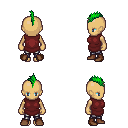
a pixel art fantasy rpg character, female body template, human, tanned skin, maroon tunic, metal pants, green mohawk hairstyle, brown shoes, four views (front, back, left, right), 2x2 character sprite sheet, small pixel art, hard edges, no anti-aliasing